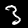
Digit: 3